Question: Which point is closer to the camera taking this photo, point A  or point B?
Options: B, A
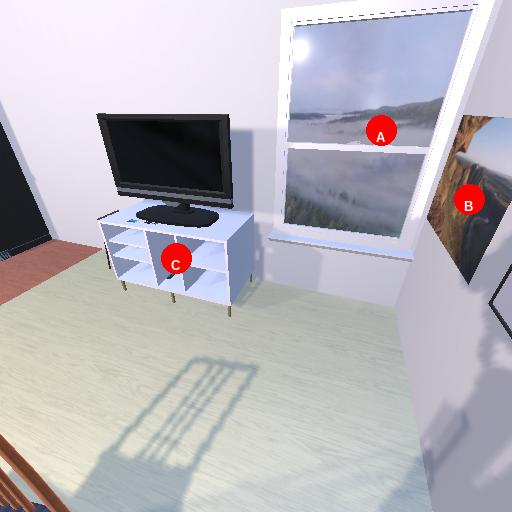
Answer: B